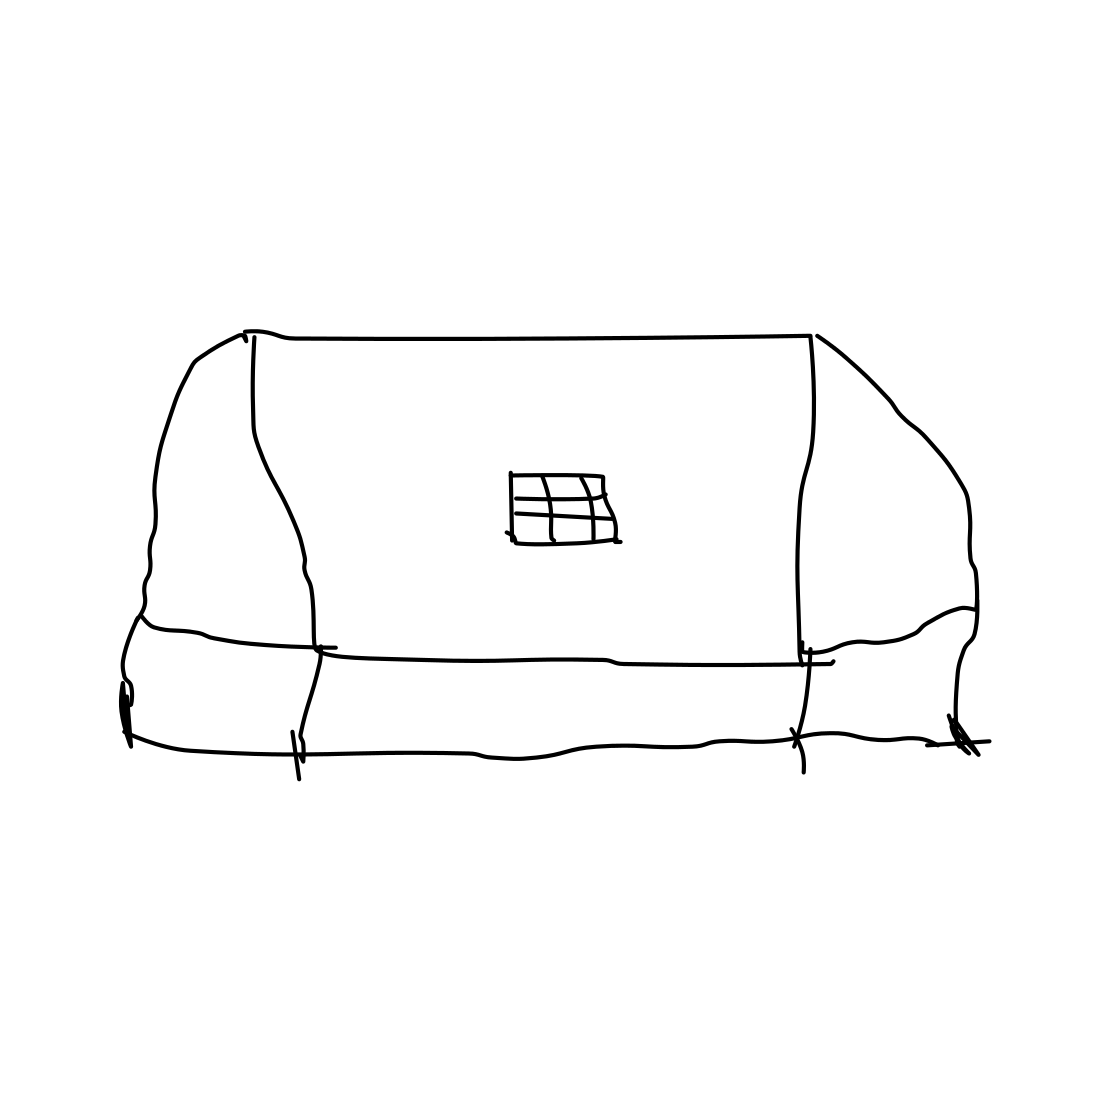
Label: tent